Question: I've merged the XML <URL> from MSDN into the same project below, and am getting the error
> "Unable to retrieve the decryption
key".

The strangest thing is that I am able to write the private key before and after the exception, so I'm unsure of what the issue may be. The merged code is below.
'''
public static void Encrypt(XmlDocument Doc, string ElementToEncrypt, string EncryptionElementID, RSA Alg, string KeyName)
{
// Check the arguments.
if (Doc == null)
throw new ArgumentNullException("Doc");
if (ElementToEncrypt == null)
throw new ArgumentNullException("ElementToEncrypt");
if (EncryptionElementID == null)
throw new ArgumentNullException("EncryptionElementID");
if (Alg == null)
throw new ArgumentNullException("Alg");
if (KeyName == null)
throw new ArgumentNullException("KeyName");
////////////////////////////////////////////////
// Find the specified element in the XmlDocument
// object and create a new XmlElemnt object.
////////////////////////////////////////////////
XmlElement elementToEncrypt = Doc.GetElementsByTagName(ElementToEncrypt)[0] as XmlElement;
// Throw an XmlException if the element was not found.
if (elementToEncrypt == null)
{
throw new XmlException("The specified element was not found");
}
RijndaelManaged sessionKey = null;
try
{
//////////////////////////////////////////////////
// Create a new instance of the EncryptedXml class
// and use it to encrypt the XmlElement with the
// a new random symmetric key.
//////////////////////////////////////////////////
// Create a 256 bit Rijndael key.
sessionKey = new RijndaelManaged();
sessionKey.KeySize = 256;
EncryptedXml eXml = new EncryptedXml();
byte[] encryptedElement = eXml.EncryptData(elementToEncrypt, sessionKey, false);
////////////////////////////////////////////////
// Construct an EncryptedData object and populate
// it with the desired encryption information.
////////////////////////////////////////////////
EncryptedData edElement = new EncryptedData();
edElement.Type = EncryptedXml.XmlEncElementUrl;
edElement.Id = EncryptionElementID;
// Create an EncryptionMethod element so that the
// receiver knows which algorithm to use for decryption.
edElement.EncryptionMethod = new EncryptionMethod(EncryptedXml.XmlEncAES256Url);
// Encrypt the session key and add it to an EncryptedKey element.
EncryptedKey ek = new EncryptedKey();
byte[] encryptedKey = EncryptedXml.EncryptKey(sessionKey.Key, Alg, false);
ek.CipherData = new CipherData(encryptedKey);
ek.EncryptionMethod = new EncryptionMethod(EncryptedXml.XmlEncRSA15Url);
// Create a new DataReference element
// for the KeyInfo element. This optional
// element specifies which EncryptedData
// uses this key. An XML document can have
// multiple EncryptedData elements that use
// different keys.
DataReference dRef = new DataReference();
// Specify the EncryptedData URI.
dRef.Uri = "#" + EncryptionElementID;
// Add the DataReference to the EncryptedKey.
ek.AddReference(dRef);
// Add the encrypted key to the
// EncryptedData object.
edElement.KeyInfo.AddClause(new KeyInfoEncryptedKey(ek));
// Set the KeyInfo element to specify the
// name of the RSA key.
// Create a new KeyInfo element.
edElement.KeyInfo = new KeyInfo();
// Create a new KeyInfoName element.
KeyInfoName kin = new KeyInfoName();
// Specify a name for the key.
kin.Value = KeyName;
// Add the KeyInfoName element to the
// EncryptedKey object.
ek.KeyInfo.AddClause(kin);
// Add the encrypted element data to the
// EncryptedData object.
edElement.CipherData.CipherValue = encryptedElement;
////////////////////////////////////////////////////
// Replace the element from the original XmlDocument
// object with the EncryptedData element.
////////////////////////////////////////////////////
EncryptedXml.ReplaceElement(elementToEncrypt, edElement, false);
}
catch (Exception e)
{
// re-throw the exception.
throw e;
}
finally
{
if (sessionKey != null)
{
sessionKey.Clear();
}
}
}
public static void Decrypt(XmlDocument Doc, RSA Alg, string KeyName)
{
// Check the arguments.
if (Doc == null)
throw new ArgumentNullException("Doc");
if (Alg == null)
throw new ArgumentNullException("Alg");
if (KeyName == null)
throw new ArgumentNullException("KeyName");
// Create a new EncryptedXml object.
EncryptedXml exml = new EncryptedXml(Doc);
// Add a key-name mapping.
// This method can only decrypt documents
// that present the specified key name.
exml.AddKeyNameMapping(KeyName, Alg);
// Decrypt the element throws Exception: <--------------
//
// Unable to retrieve the decryption key".
//
exml.DecryptDocument();
}
static void Main(string[] args)
{
string containerName = "XML_ENC_RSA_KEY";
////////////////////////////////////////////////////////
// Create and persist a key pair
// Save the Public portion of the keypair in a string we will use later
// Create a new CspParameters object to specify
// a key container.
CspParameters cspParams = new CspParameters();
cspParams.KeyContainerName = containerName;
// Create a new RSA key and save it in the container. This key will encrypt
// a symmetric key, which will then be encryped in the XML document.
RSACryptoServiceProvider rsaKey = new RSACryptoServiceProvider(cspParams);
rsaKey.PersistKeyInCsp = true;
Console.WriteLine(rsaKey.ToXmlString(false));
string PublicKeyTest = rsaKey.ToXmlString(false);
////////////////////////////////////////////////////////
// Encrypt using a new instance of the crypto provider and the public key string
Console.WriteLine();
Console.WriteLine();
Console.WriteLine();
var rsaKey2 = new RSACryptoServiceProvider();
rsaKey2.FromXmlString(PublicKeyTest);
Console.WriteLine(rsaKey2.ToXmlString(false));
PublicKeyTest = rsaKey2.ToXmlString(false);
// Create an XmlDocument object.
XmlDocument xmlDoc = new XmlDocument();
// Load an XML file into the XmlDocument object.
try
{
xmlDoc.PreserveWhitespace = true;
xmlDoc.Load("test.xml");
}
catch (Exception e)
{
Console.WriteLine(e.Message);
}
try
{
// Encrypt the "creditcard" element.
Encrypt(xmlDoc, "creditcard", "EncryptedElement1", rsaKey2, "rsaKey");
// Save the XML document.
xmlDoc.Save("testOUT.xml");
// Display the encrypted XML to the console.
Console.WriteLine("Encrypted XML:");
Console.WriteLine();
Console.WriteLine(xmlDoc.OuterXml);
}
catch (Exception e)
{
Console.WriteLine(e.Message);
}
finally
{
// Clear the RSA key.
rsaKey2.Clear();
}
Console.ReadLine();
////////////////////////////////////////////////////////
// Decrypt the output, using the internal CSP
xmlDoc = new XmlDocument();
// Load an XML file into the XmlDocument object.
try
{
xmlDoc.PreserveWhitespace = true;
xmlDoc.Load("testOUT.xml");
}
catch (Exception e)
{
Console.WriteLine(e.Message);
}
cspParams = new CspParameters();
cspParams.KeyContainerName = containerName;
// Get the RSA key from the key container. This key will decrypt
// a symmetric key that was imbedded in the XML document.
var rsaKey3 = new RSACryptoServiceProvider(cspParams);
Console.WriteLine(rsaKey3.ToXmlString(true));
try
{
// Decrypt the elements, throws exception
Decrypt(xmlDoc, rsaKey3, "rsaKey");
// Save the XML document.
xmlDoc.Save("test3.xml");
// Display the encrypted XML to the console.
Console.WriteLine();
Console.WriteLine("Decrypted XML:");
Console.WriteLine();
Console.WriteLine(xmlDoc.OuterXml);
}
catch (Exception e)
{
Console.WriteLine(e.Message);
}
finally
{
}
Console.ReadLine();
'''
Full exception (e)
> System.Security.Cryptography.CryptographicException:
Unable to retrieve the decryption key.
at
System.Security.Cryptography.Xml.EncryptedXml.DecryptDocument()
at RemoteKey.Decrypt(XmlDocument Doc,
RSA Alg, String KeyName) in
C:\Users\me\ClientAgent\Program.cs:line
185 at RemoteKey.Main(String[]
args) in
C:\Users\Me\ClientAgent\Program.cs:line
286
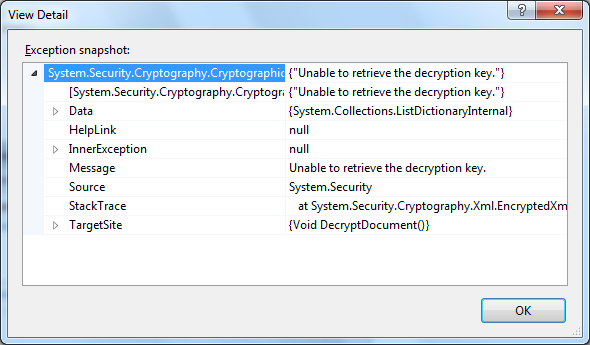
Answer: Your Encrypt function is writing XML that does not contain a KeyName element, and so your call to DecryptDocument cannot find the key.
I didn't look any further into why your Encrypt is writing incomplete XML, but you can find another example Encrypt function on MSDN here: <URL>.
Replace just your Encrypt function with the function in that MSDN example, changing only the function argument type for Alg from SymmetricAlgorithm to RSA, and remove your third argument "EncryptedElement1" from the call to Encrypt in your existing code, to get it to compile, and it should run to the end of your Decrypt and work.
Once you have that running, you can work backwards looking at the differences in your Encrypt to the one in this example, or, just keep this one if it works for you.